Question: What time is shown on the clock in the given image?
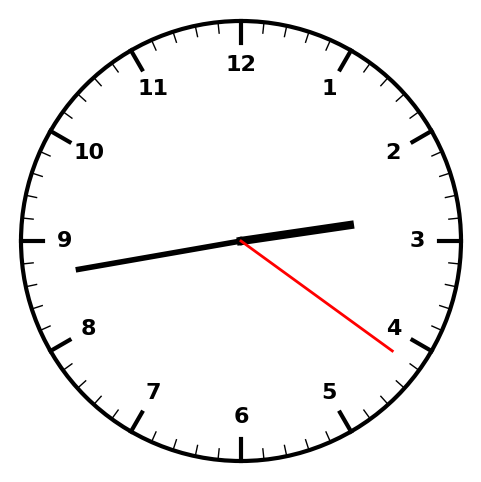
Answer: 02:43:21